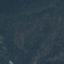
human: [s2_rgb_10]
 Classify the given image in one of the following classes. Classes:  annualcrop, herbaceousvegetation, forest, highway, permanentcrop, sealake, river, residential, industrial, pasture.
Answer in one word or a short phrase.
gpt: Forest